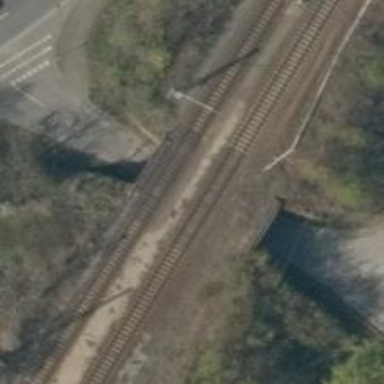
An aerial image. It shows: Rail siding with electrified contact lines.